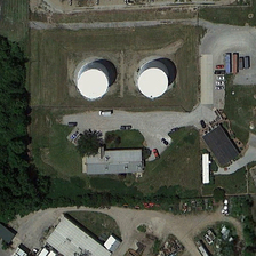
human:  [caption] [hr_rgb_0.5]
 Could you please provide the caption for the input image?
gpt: Two reservoirs near several green trees and several buildings.

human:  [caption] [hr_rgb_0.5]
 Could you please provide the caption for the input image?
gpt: The two storage tanks are close to a green tree and several buildings.

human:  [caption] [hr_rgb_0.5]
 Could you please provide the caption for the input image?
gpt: The two storage tanks are located near some green trees and several buildings.

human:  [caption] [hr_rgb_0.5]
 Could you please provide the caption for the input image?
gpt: The two reservoirs are close to green trees and several buildings.

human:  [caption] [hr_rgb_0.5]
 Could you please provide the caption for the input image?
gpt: The two containers are close to some green trees and more buildings.